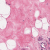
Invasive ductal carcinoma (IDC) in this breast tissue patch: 0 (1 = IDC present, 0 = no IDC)